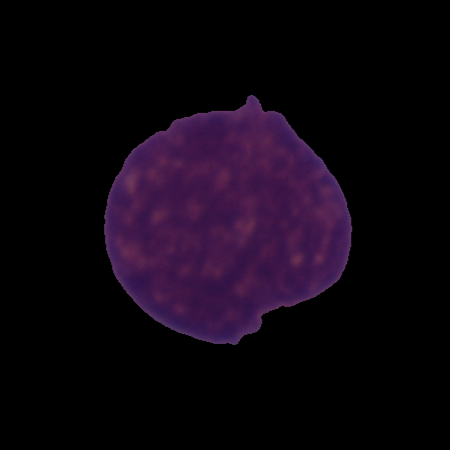
Label: cancer